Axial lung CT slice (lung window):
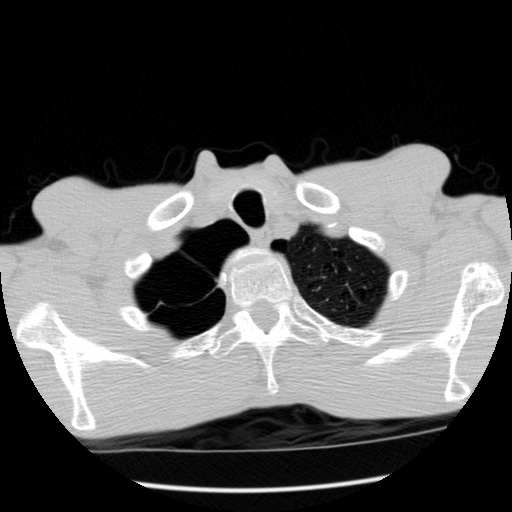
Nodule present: no